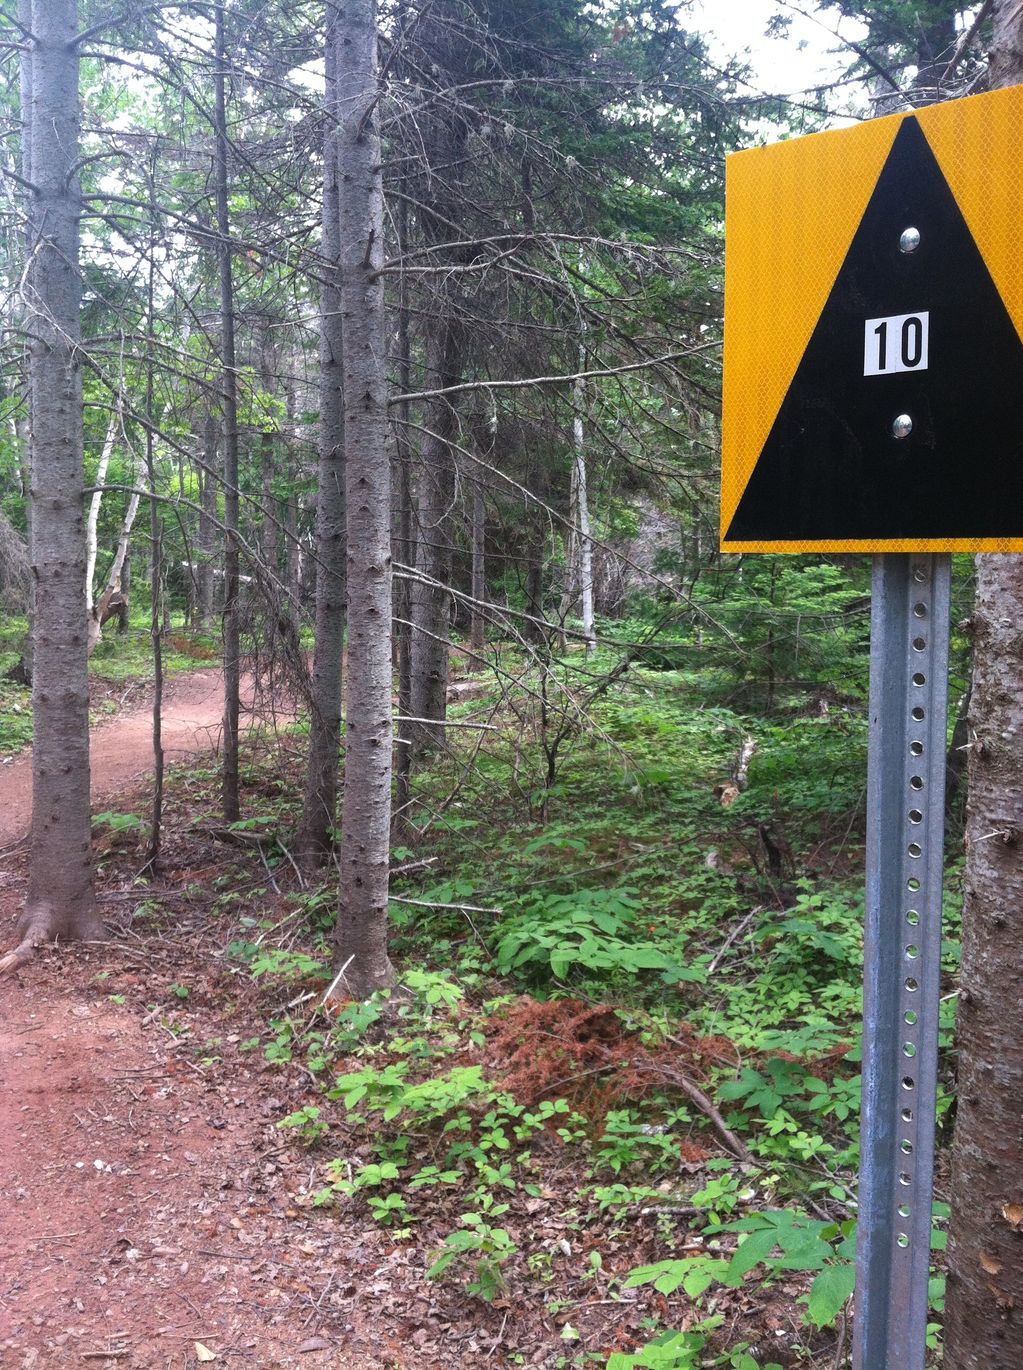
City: charlottetown